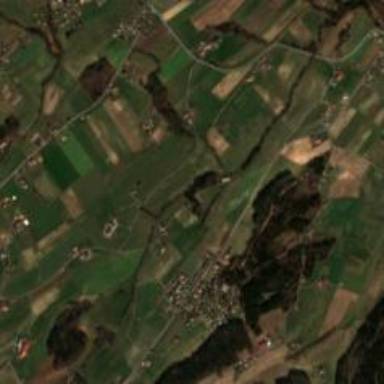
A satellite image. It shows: Picturesque farmland scene.